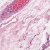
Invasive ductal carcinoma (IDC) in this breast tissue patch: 0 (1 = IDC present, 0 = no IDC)